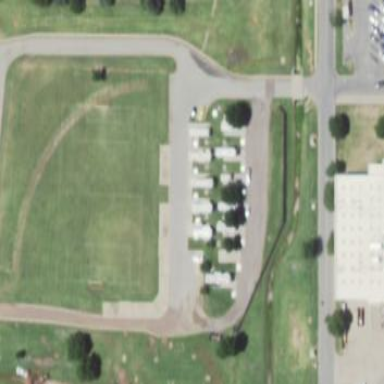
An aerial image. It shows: Soccer pitch for leisureland activities.